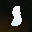
Label: 8